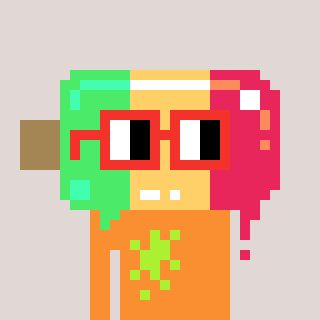
a pixel art character with square red glasses, a icepop-shaped head and a orange-colored body on a warm background